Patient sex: F
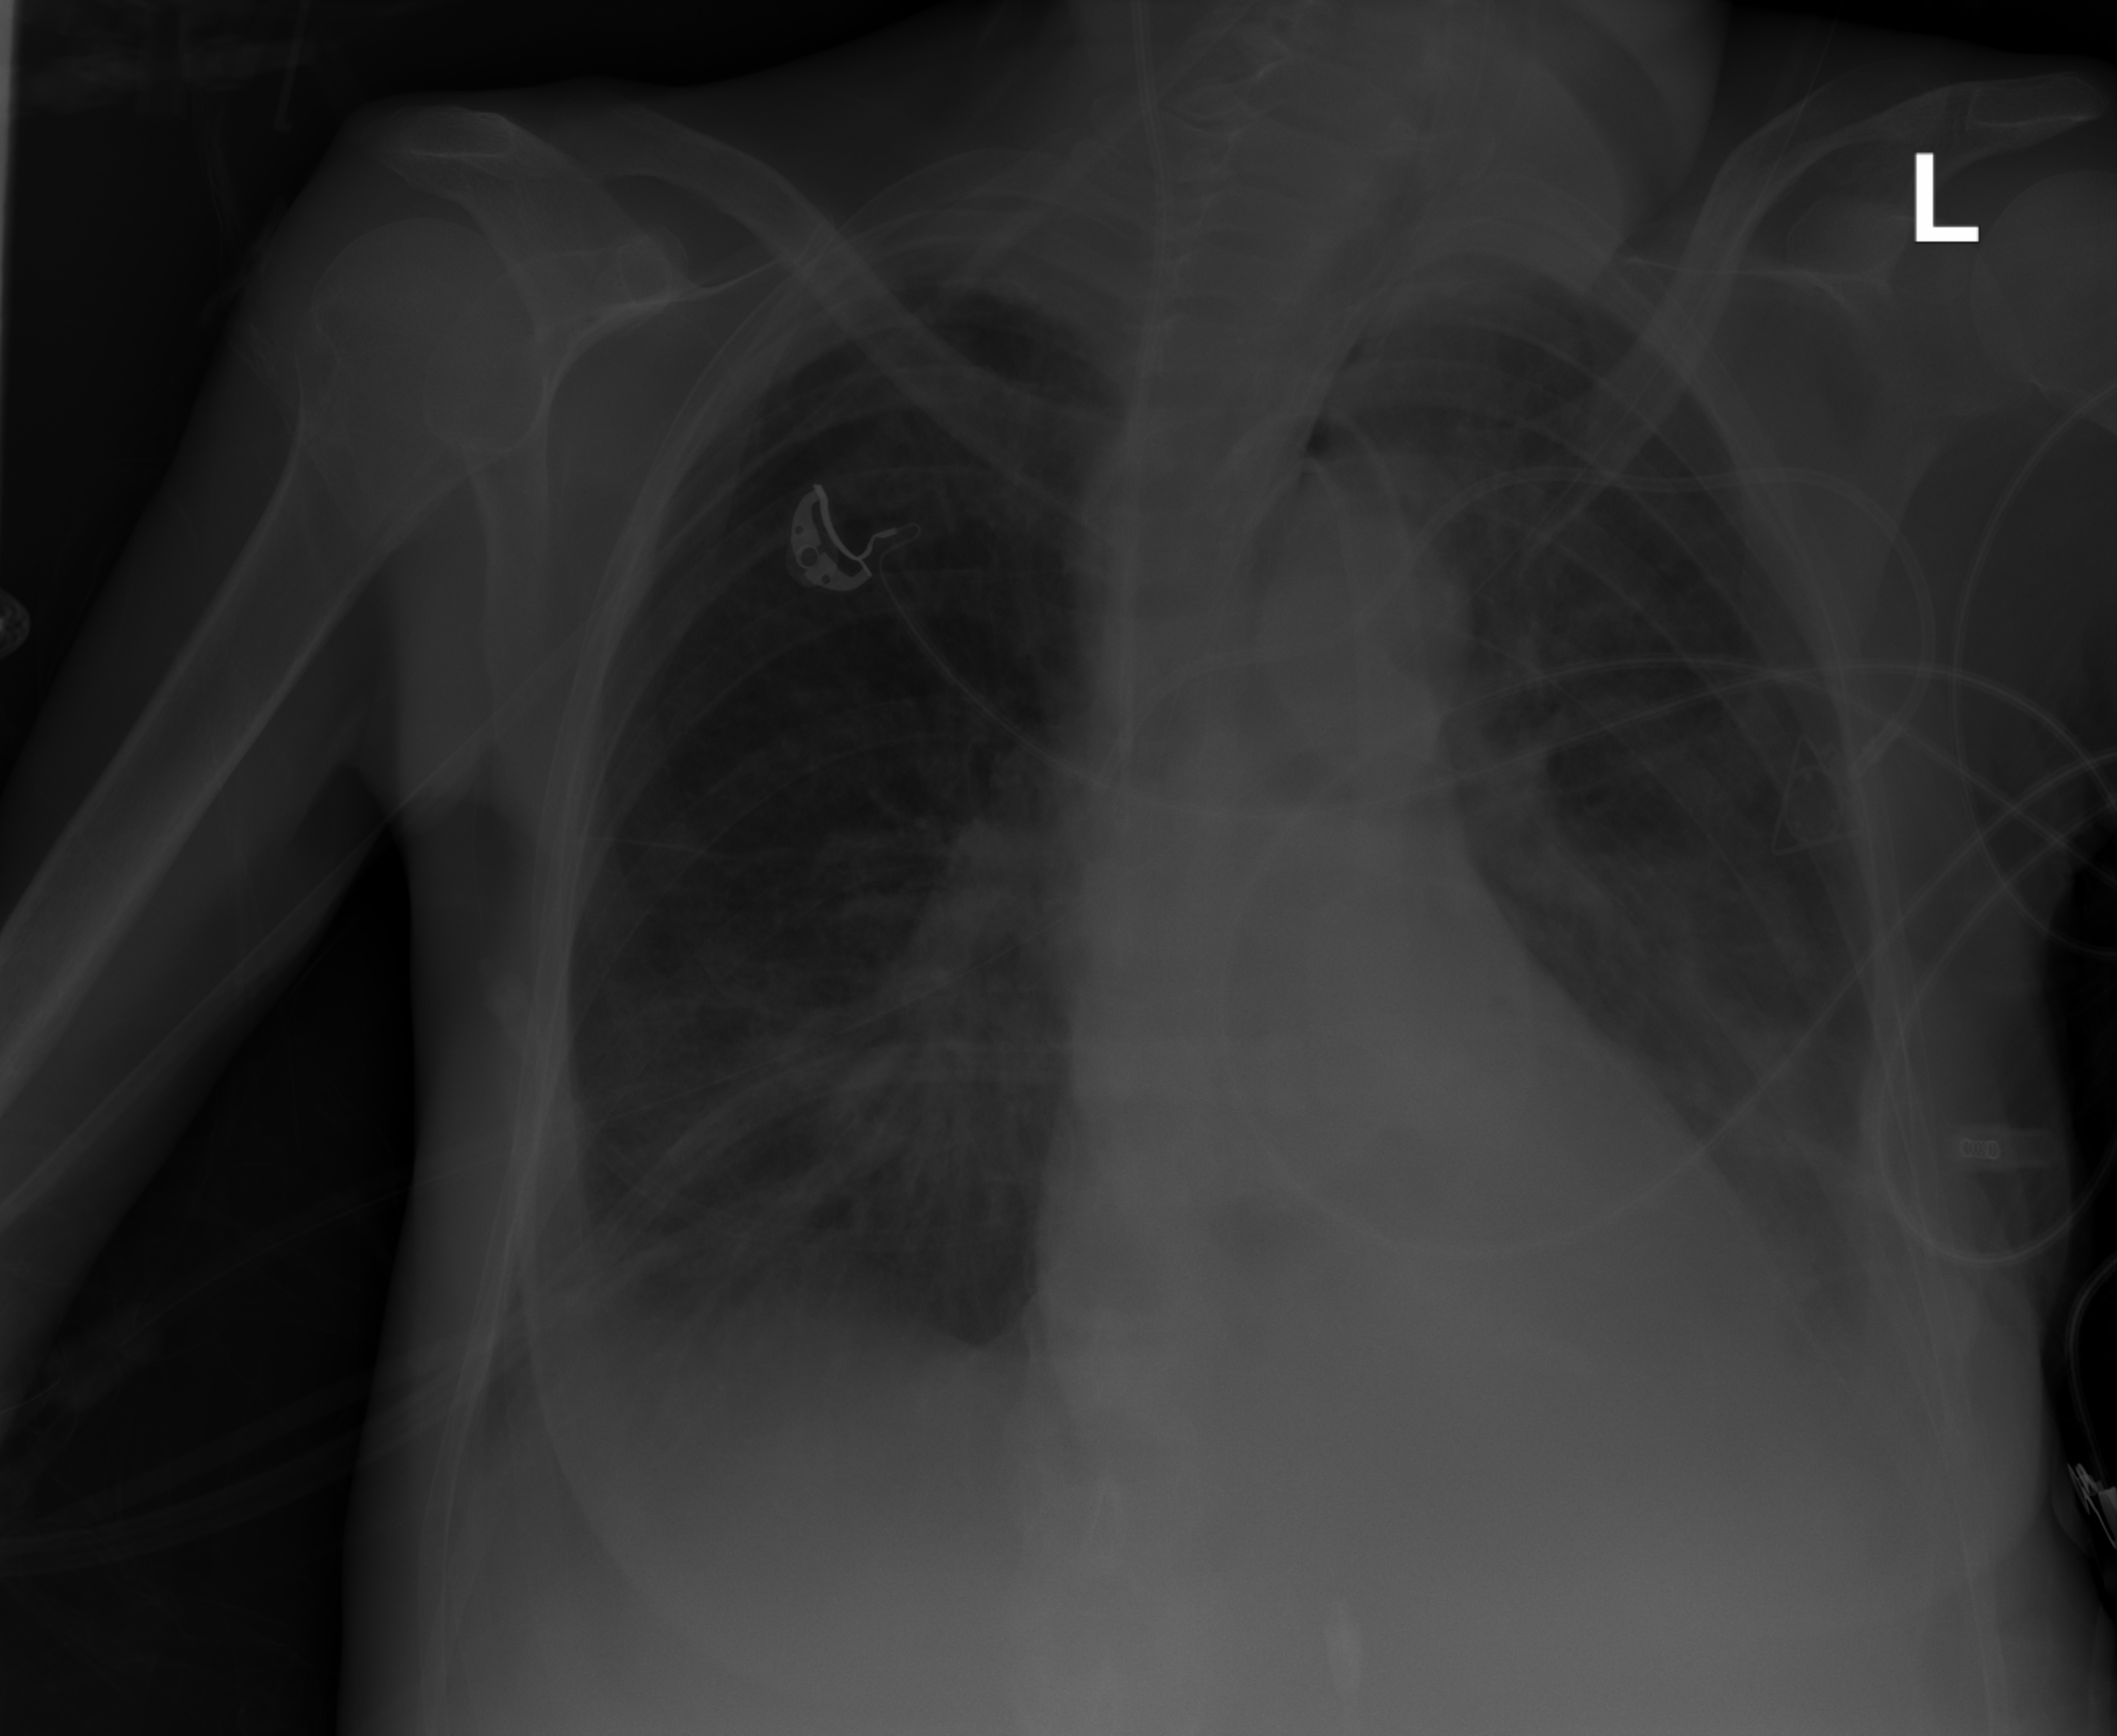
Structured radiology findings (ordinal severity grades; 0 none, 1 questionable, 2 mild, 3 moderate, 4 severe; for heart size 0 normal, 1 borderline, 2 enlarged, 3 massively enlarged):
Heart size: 0
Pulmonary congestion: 0
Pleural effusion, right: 2
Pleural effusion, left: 2
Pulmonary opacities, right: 2
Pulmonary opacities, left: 3
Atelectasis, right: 2
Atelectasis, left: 2